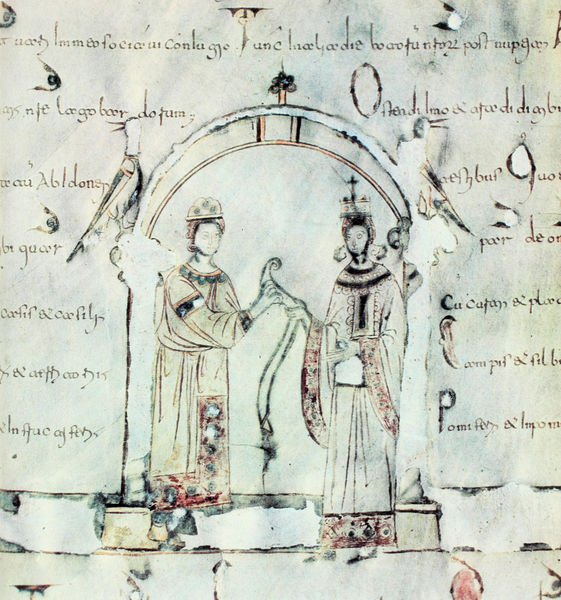
Titel: Morgincap
Institution: Bari, Katthedrale, Archiv
Schlagwörter: mann, vogel, menschen, frau, kleider, männer, säulen, zeichnung, rot, band, halten, ärmel, vögel, paar, krone, zart, schrift, bogen, zwei, rundbogen, schaden, könig, tusche, buch, kreuz, geben, seite, schwert, buchstaben, initiale, tinte, buchdruck, buchseite, portal, verschwommen, mittelalter, übergabe, königin, handschrift, dokument, latein, evangeliar, manuskript, krohne, o, ahndschrift, unzoale